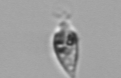
Label: Oxytoxum